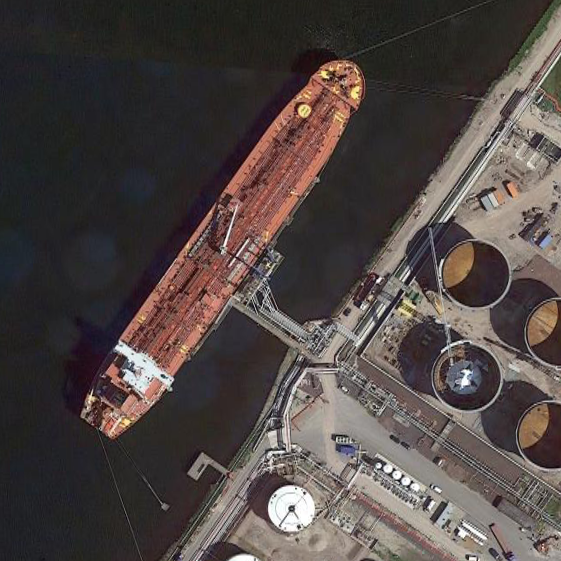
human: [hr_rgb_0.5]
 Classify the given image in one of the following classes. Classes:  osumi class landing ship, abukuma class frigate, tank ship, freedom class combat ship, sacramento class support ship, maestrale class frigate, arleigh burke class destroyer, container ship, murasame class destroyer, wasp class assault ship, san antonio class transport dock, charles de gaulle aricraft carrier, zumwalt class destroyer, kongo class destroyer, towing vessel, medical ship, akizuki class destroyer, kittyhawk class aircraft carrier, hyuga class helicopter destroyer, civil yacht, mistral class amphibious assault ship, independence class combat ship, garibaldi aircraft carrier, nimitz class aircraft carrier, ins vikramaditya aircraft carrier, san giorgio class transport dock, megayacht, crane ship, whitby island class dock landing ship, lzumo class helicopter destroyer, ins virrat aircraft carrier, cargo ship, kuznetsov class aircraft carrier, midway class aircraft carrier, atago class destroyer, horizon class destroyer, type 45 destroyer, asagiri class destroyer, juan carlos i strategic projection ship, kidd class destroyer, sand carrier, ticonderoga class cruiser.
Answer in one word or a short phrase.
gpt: Tank ship